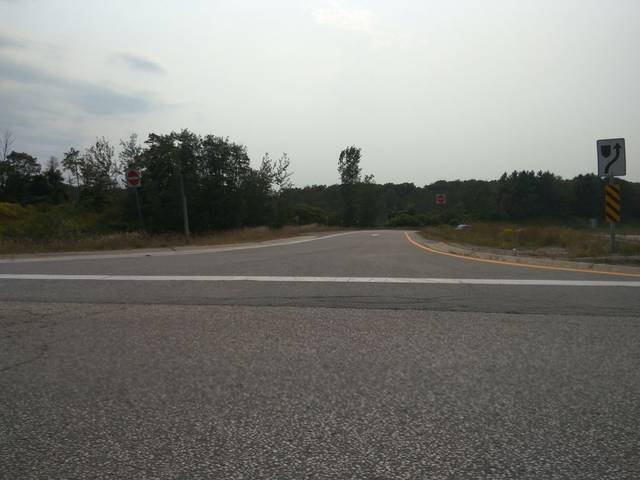
Region: Canada
Coordinates: 43.405, -80.596